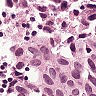
Metastatic tissue present: yes